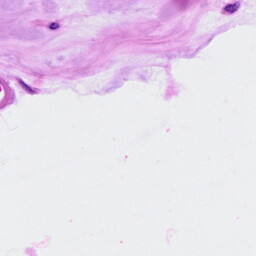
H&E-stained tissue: Breast